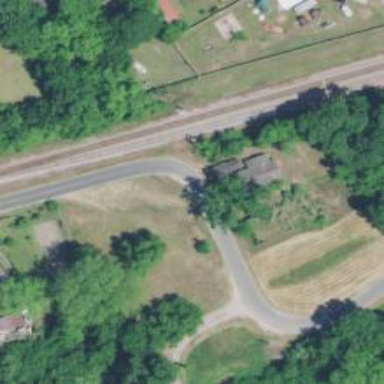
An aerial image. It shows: Railway siding for service.